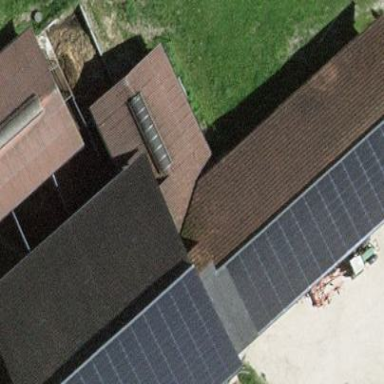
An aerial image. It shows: Barn.